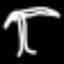
Label: palm tree